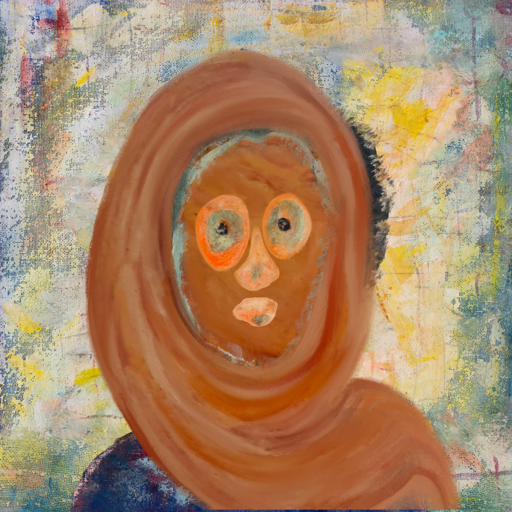
Background: Irani, Head And Neck Front: Pious_Lady, Face Front: Childish, Bust: Irani, Hair Front: Boggyland, Head Accessory: Pious_Lady_Scarf, Second Necklace: Blank, Necklace: Blank, Baby: Blank